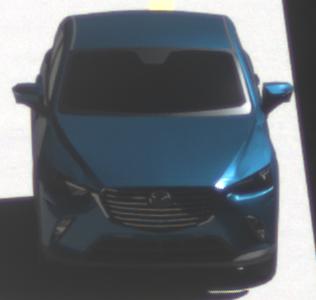
Make: Mazda
Model: CX-3 SKYACTIV-G 120
Detailed model: CX-3 (DK)
Model produced from: 2015/06
Model produced until: 2018/06
Doors: 5
Color: blue
Road condition: dry road
Daytime: morning or afternoon
Contrast: high contrast